Question: This is ordinarily a simple task. I have a simple sign in form that has an email input,password input, and a submit button, all in a horizontal line. After hours and hours of taking styles off, and trying different structures, the button sits a little lower then the boxes. I am thinking it might be because I have absolutely positioned elements involved or that its' sitting in a div that has a background image.
Thanks in advance.
Here is the screen shot:

Here is the html structure:
'''
<div id="new_home_join">
<div id="sign_up_home">
<div id="sign_in_table">
<form name="sendEmail" action="Home.php" method="post">
<table>
<tr>
<td class="sign_in_input">
<input type="text" name="email" class="text" value="Email<?php if($formError == "true") { echo stripslashes($_POST['name']); } ?>" onclick="clearify(this);" />
</td>
<td class="sign_in_input">
<input type="password" name="password" class="text" value="Password<?php if($formError == "true") { echo stripslashes($_POST['']); } ?>" onfocus="clearify(this);" />
</td>
<td class="sign_submit">
<input type="hidden" name="return" value="<?php echo $_GET['return']; ?>" />
<input type="submit" name="subSignIn" value="Login" />
</td>
</tr>
</table>
</form>
<div class="forget_pw">
<a href="password_forget.php">
Forgot Password?
</a>
</div>
</div>
<div id="not_member">
<a href="http://www.cysticlife.org/signUp.php">
<span style="color:#808080;font-size:18px;">Not a CysticLife member?</span><br /> Join our community today!
</a>
</div>
<div id="browse">
or just browse the
<a href="http://www.cysticlife.org/Blogs_future.php">blogs</a> and <a href="http://www.cysticlife.org/Questions_future.php">questions</a>
</div>
</div>
<div id="fuss">
<a href="http://www.cysticlife.org/what-is-cysticlife.php">What is the CysticLife community?</a>
</div>
</div>
'''
and here is the relevant css:
'''
#new_home_join {background:url(images/join_today.png) no-repeat;width:333px; height:200px;margin:0px 0px 0px 0px;}
#sign_up_home {width:343px;}
#sign_in_table {width:338px;margin:0px auto 0px auto;position:relative;}
#sign_in_table {width:338px;margin:0px auto 0px auto;position:relative;}
#sign_in_table table tr td.sign_in_input {padding:40px 0px 5px 10px;}
#sign_in_table table tr td.sign_in_input input {width:105px; border:1px #999999 solid;padding:2px;font-family:Arial,Helvetica,sans-serif; font-size:12px; color:#666666;}
#sign_in_table table tr td.sign_submit input{width:72px; height:34px; background:url(images/search_button.png) no-repeat; font-style:Arial,Helvetica, sans-serif; color:#333333; font-size:11px;padding:5px 0px 10px 0px; border:0;}
.forget_pw {margin:5px 0px 0px 0px;position:absolute; top:62px; right:82px;}
.forget_pw a {padding:10px;font-family:Arial,Helvetica, sans-serif; font-size:10px; color:#626262; text-decoration:none;}
.forget_pw a:hover {color:#F37336;}
#sign_in_table table tr td.sign_submit input{width:72px; height:34px; background:url(images/search_button.png) no-repeat; font-style:Arial,Helvetica, sans-serif; color:#333333; font-size:11px;padding:5px 0px 10px 0px; border:0;}
#join_us {margin:0px auto 40px 60px; font-family:Arial,Helvetica, sans-serif; font-size:12px; color:#F37336; font-weight:bold; text-align:left;padding:0px 50px 80px 0px;float:right}
#join_us a {font-family:Arial,Helvetica, sans-serif; font-size:14px; color:#999999;text-decoration:none;}
#join_us a:hover {color:#F37336;}
#fuss {margin:25px auto 0px auto; font-family:Arial,Helvetica, sans-serif; text-align:center; color:#666666; font-size:12px;}
#fuss a {font-family:Arial,Helvetica, sans-serif; font-size:12px; color:#666666; text-decoration:none;}
#fuss a:hover {color:#FF4701;}
'''
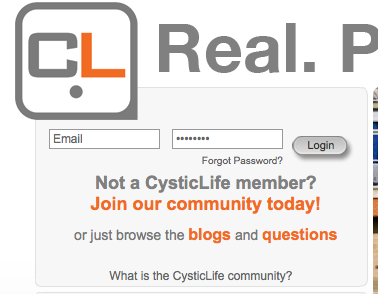
Answer: A few things I noticed:
'''
#sign_in_table table tr td.sign_in_input { ... }
#sign_in_table table tr td.sign_in_input input { ... }
#sign_in_table table tr td.sign_submit input{ ... }
'''
1. You can simplify this. These selectors are overcomplicated and slow down both the rendering of the page and reading the code (see <URL>:
'''
.sign_in_input { ... }
.sign_in_input input { ... }
.sign_submit input { ... }
'''
The above will do the same as your code. Moreover, it doesn't depend on the HTML structure.
2. When looking at the properties, I notice that all the table cells have a different padding:
'''
.sign_in_input {padding:40px 0px 5px 10px;}
.sign_submit { /* No rules, just a default padding */ }
'''
You should make sure the vertical padding is the same:
'''
.sign_submit { padding-top: 0px; padding-bottom: 0px; }
'''
3. The submit button has a defined height but the inputs do not. If the height is higher than the height of the inputs, it is necessary to vertically align it to middle:
'''
.sign_submit { line-height: 34px; /* = Height of the input */ vertical-align: middle; }
.sign_in_input input { height: 30px; /* Better specify the height of the input fields as well*/ /* ... */ }
'''
4. Make sure that the submit button image does not have a white/transparent stripe on the top.
5. Make sure you set all vertical input margins to 0:
'''
.sign_submit input { margin-top: 0px; margin-bottom: 0px; }
'''
6. Try to move the hidden input field after the submit button. Should not change anything but who knows :)
7. If none of the above helps, you might also use a negative margin hack (but it's not really a nice solution):
'''
.sign_submit input { margin-top: -5px; }
'''
8. You happen to have the rule for .sign_submit input duplicated. Remove one of them to avoid hard to track errors.
9. When looking at your PHP code, I notice you directly embed the $_GET contents to the page. This is considered dangerous and you should always sanitize this using htmlentities to avoid XSS.
After looking at the site, simply changing the vertical-align of .sign_submit to bottom fixes the problem in my Opera browser:
'''
.sign_submit { vertical-align: bottom; /* Instead of middle */ }
'''